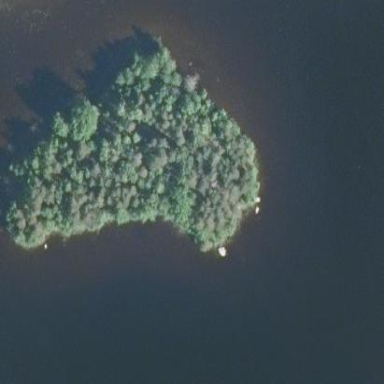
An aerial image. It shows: Island.